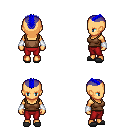
a pixel art fantasy rpg character, female body template, human, tanned skin, brown pirate shirt, red pants, blue short mohawk hairstyle, white cloth bracers, gray slippers, four views (front, back, left, right), 2x2 character sprite sheet, small pixel art, hard edges, no anti-aliasing